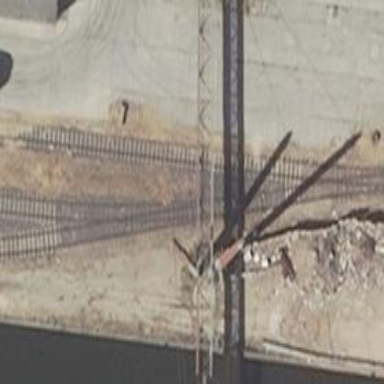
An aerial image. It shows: Railway switch.